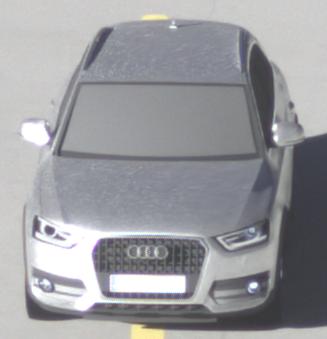
Make: Audi
Model: Q3 1.4 TFSI
Detailed model: Q3 (8U)
Model produced from: 2013/07
Model produced until: 2014/10
Doors: 5
Color: white
Road condition: dry road
Daytime: sunrise or sunset
Contrast: high contrast